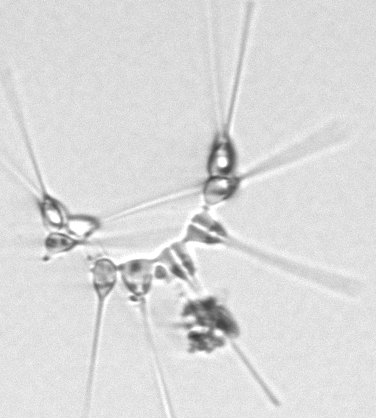
Label: Asterionellopsis_glacialis